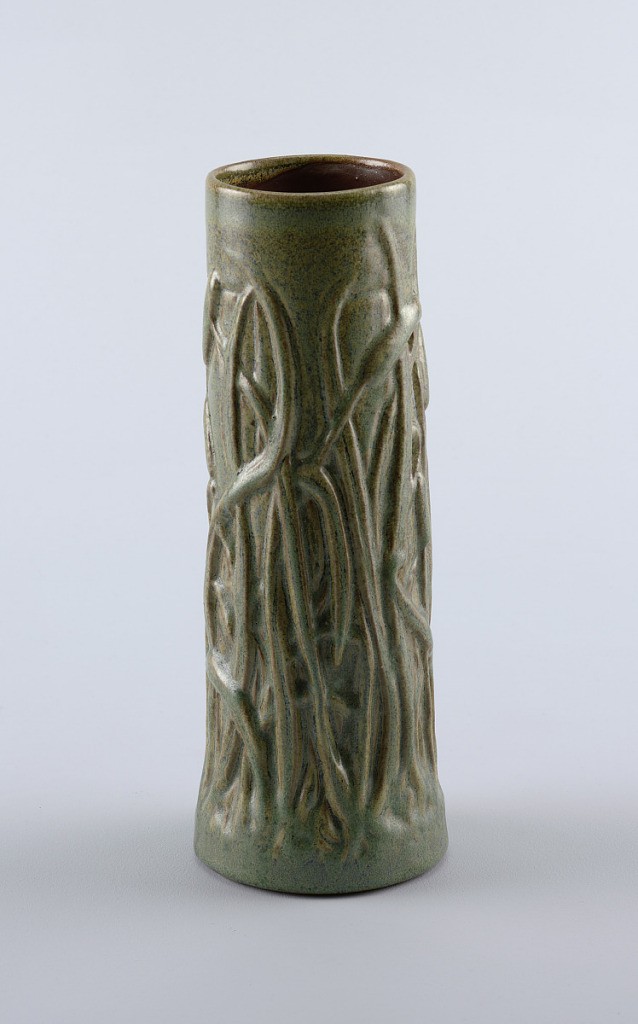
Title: cattails
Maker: Fulper Pottery Company, founded 1805
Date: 1909–15
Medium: Glazed stoneware
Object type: Vase
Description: Tan-colored stoneware body, cast. Tall cylindrical body tapering outward at base. Design of cattails in relief around body. Covered with green matte glaze with ochre effects defining the design, called "verte antique" glaze. Bottom glazed the same. Interior covered with terra cotta colored matte glaze.